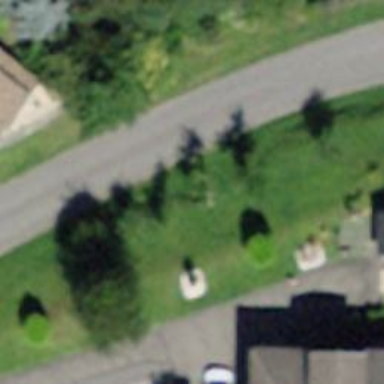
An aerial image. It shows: Residential road with asphalt surface and no sidewalks.